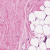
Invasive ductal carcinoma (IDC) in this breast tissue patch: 0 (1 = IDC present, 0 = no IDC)